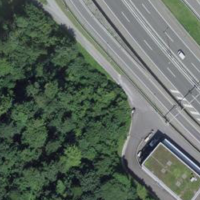
EUNIS habitat code: 57
Species observed at this site:
Filipendula ulmaria